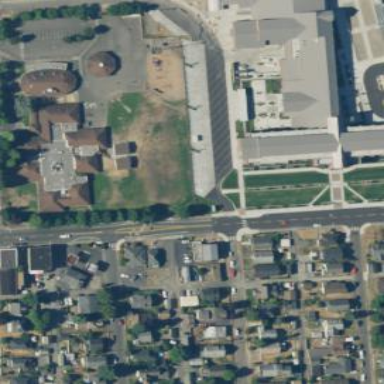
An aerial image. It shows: School.